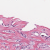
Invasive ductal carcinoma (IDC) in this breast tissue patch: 1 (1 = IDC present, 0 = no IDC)